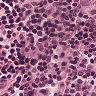
Metastatic tissue present: no